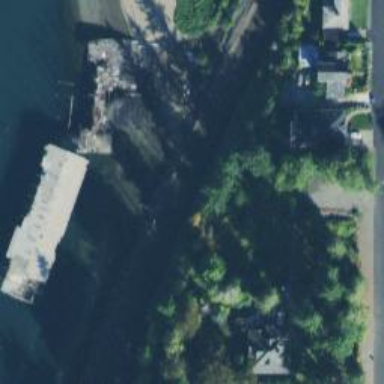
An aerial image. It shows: Pier in ruins.